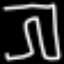
Label: pants